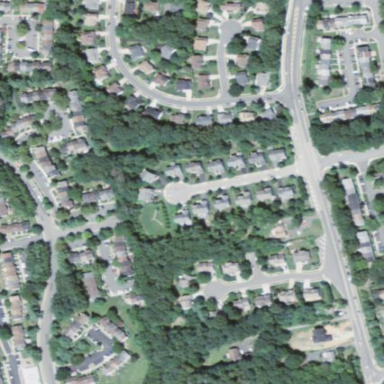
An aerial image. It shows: Urban residential area.